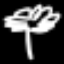
Label: palm tree